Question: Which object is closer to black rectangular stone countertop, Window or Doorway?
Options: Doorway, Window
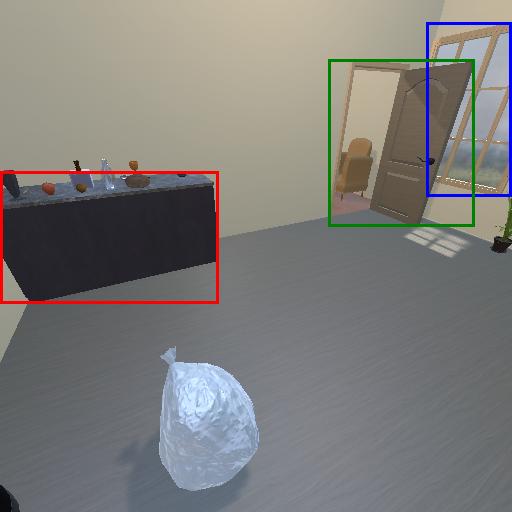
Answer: Doorway